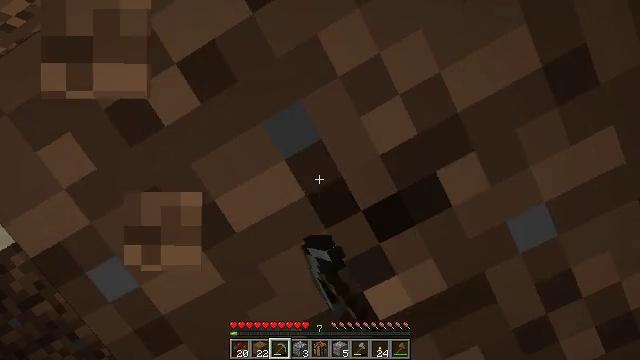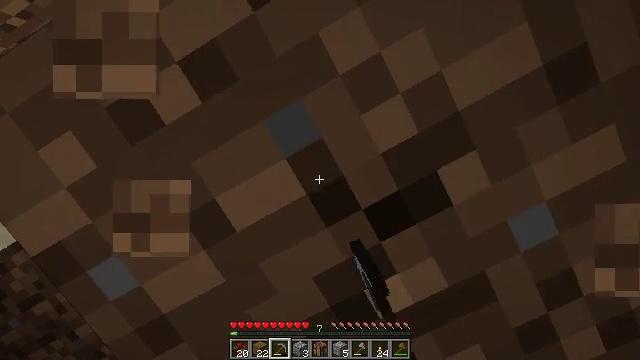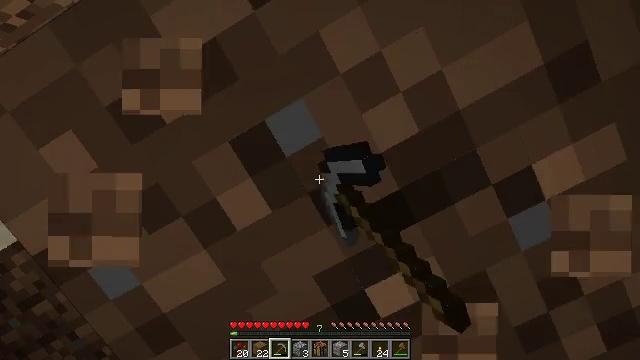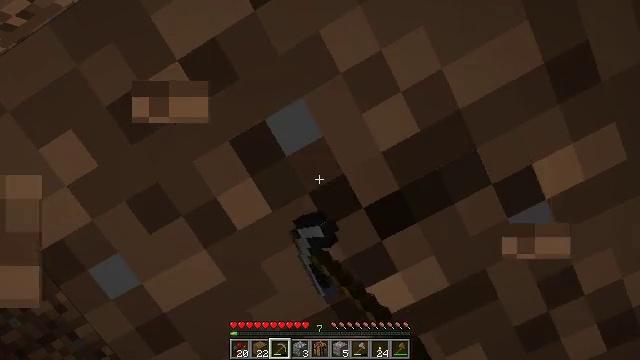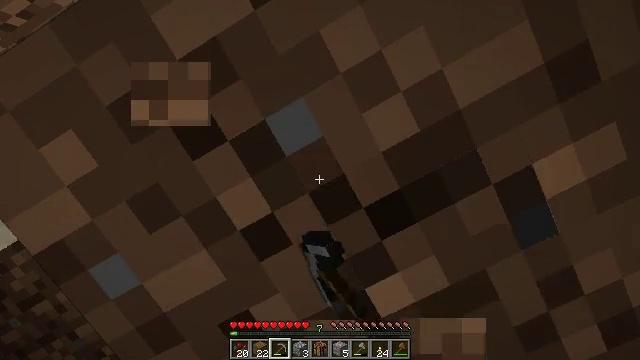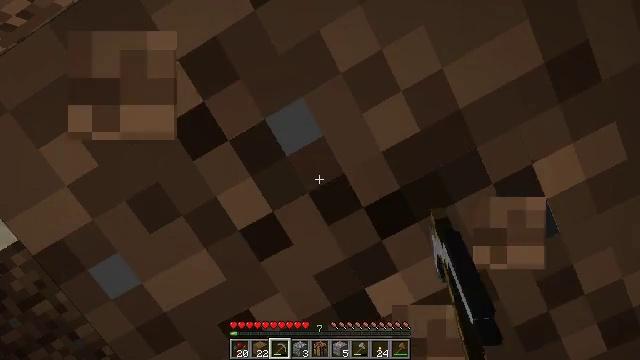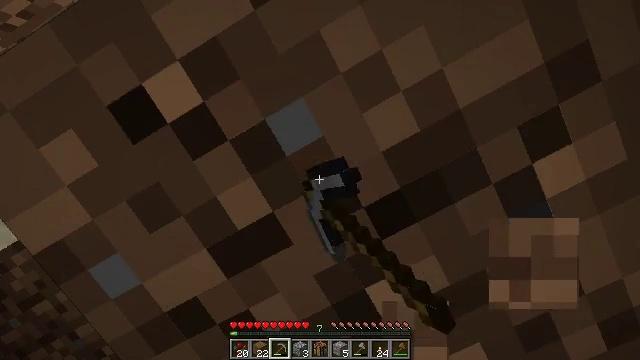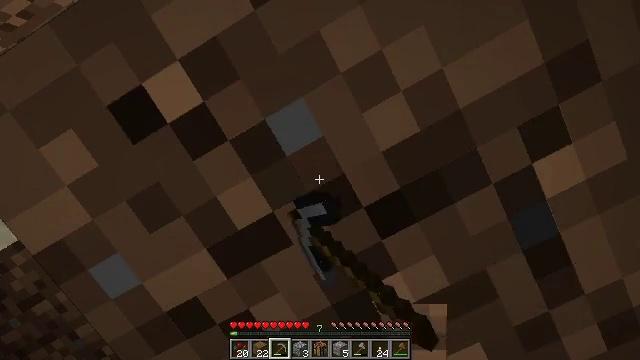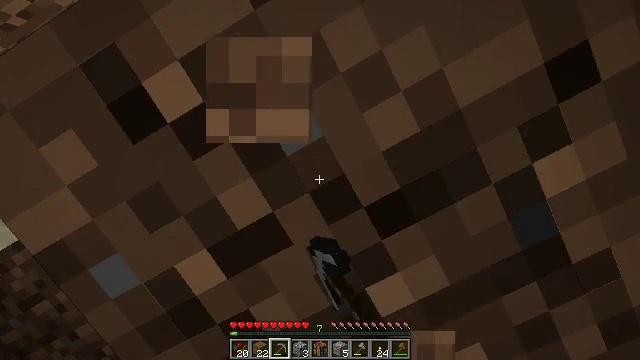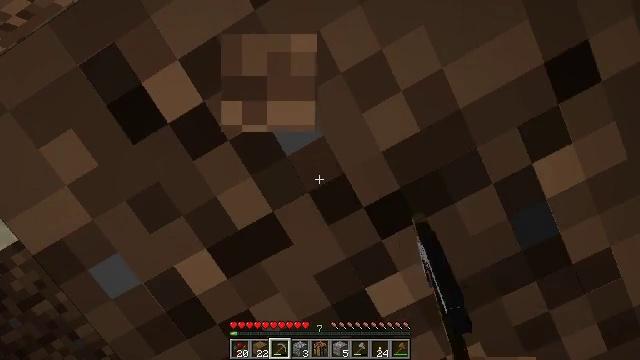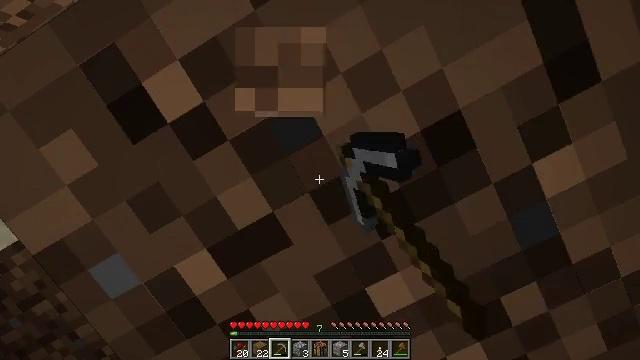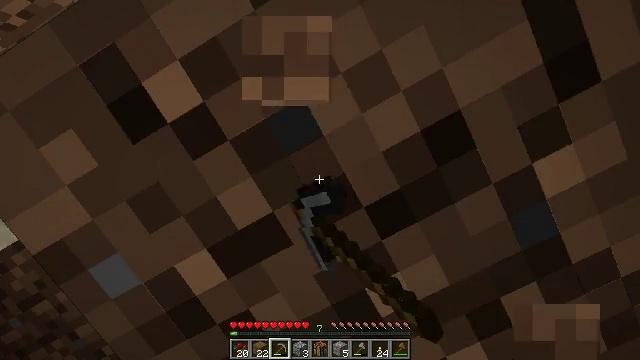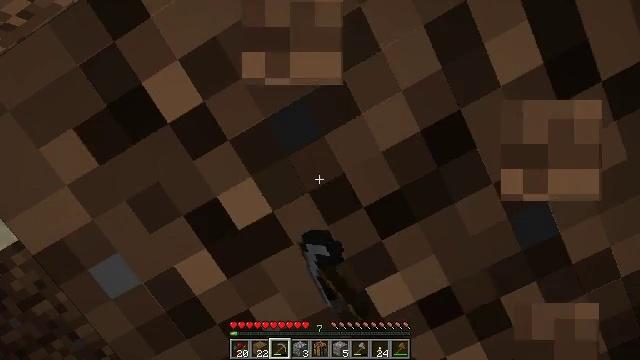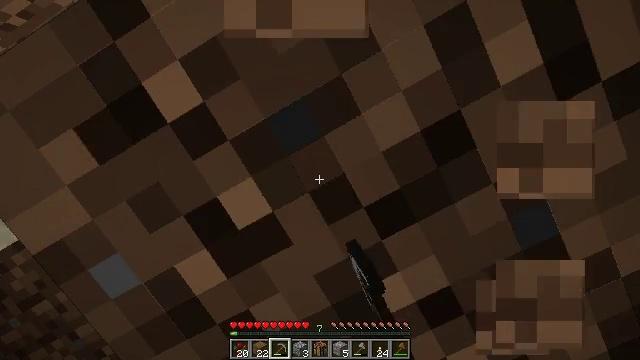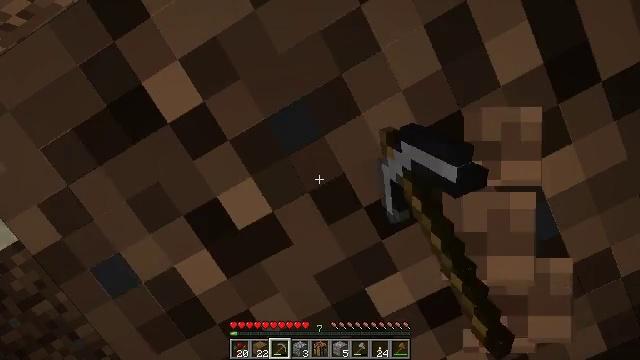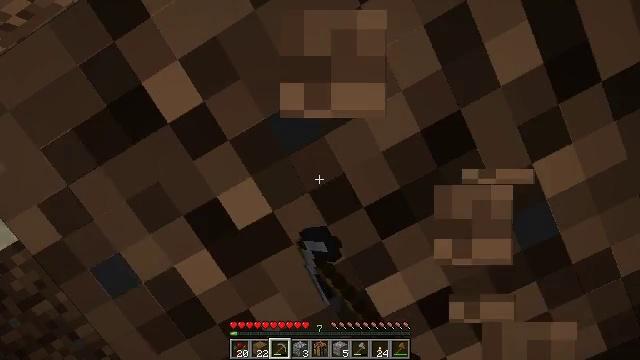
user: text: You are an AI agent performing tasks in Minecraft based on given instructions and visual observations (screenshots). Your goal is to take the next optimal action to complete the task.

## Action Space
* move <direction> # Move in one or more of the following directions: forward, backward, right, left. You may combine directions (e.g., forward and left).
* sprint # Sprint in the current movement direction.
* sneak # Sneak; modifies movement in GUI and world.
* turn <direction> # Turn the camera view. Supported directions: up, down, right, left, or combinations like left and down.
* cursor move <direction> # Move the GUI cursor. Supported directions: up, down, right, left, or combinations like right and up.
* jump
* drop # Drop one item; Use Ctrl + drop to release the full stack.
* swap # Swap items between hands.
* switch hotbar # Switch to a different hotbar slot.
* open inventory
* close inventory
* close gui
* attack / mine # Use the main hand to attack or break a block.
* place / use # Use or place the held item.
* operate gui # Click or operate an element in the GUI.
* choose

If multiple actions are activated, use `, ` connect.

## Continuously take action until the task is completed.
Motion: motion action
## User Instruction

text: Attack the grass path to restore it to dirt.
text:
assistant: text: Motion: attack / mine
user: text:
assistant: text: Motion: attack / mine
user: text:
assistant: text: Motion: attack / mine
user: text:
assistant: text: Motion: attack / mine
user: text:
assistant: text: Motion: attack / mine
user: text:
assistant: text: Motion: attack / mine
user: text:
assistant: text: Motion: attack / mine
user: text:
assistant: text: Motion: attack / mine
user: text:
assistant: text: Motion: attack / mine
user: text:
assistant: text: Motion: attack / mine
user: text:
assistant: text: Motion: attack / mine
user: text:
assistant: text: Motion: attack / mine
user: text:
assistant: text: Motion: attack / mine
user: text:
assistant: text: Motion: attack / mine
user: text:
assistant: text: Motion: attack / mine
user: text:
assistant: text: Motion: attack / mine
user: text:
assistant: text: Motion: attack / mine
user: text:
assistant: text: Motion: attack / mine
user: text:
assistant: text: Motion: attack / mine
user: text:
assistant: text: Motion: attack / mine
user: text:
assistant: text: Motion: attack / mine
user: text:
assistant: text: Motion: attack / mine